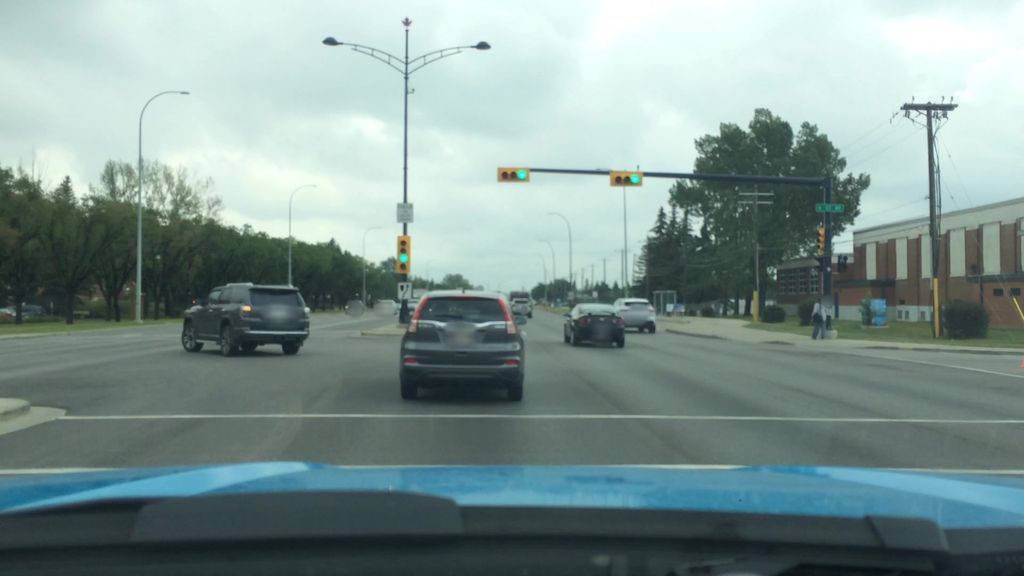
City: calgary